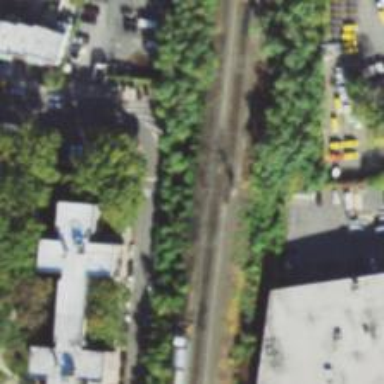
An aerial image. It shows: Railway track with contact lines for electrification.